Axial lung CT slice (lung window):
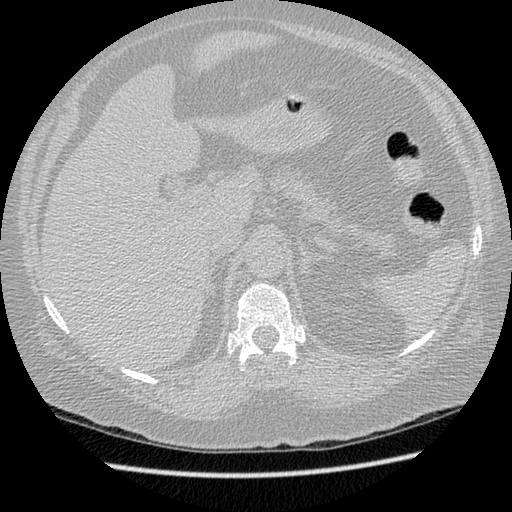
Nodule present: no